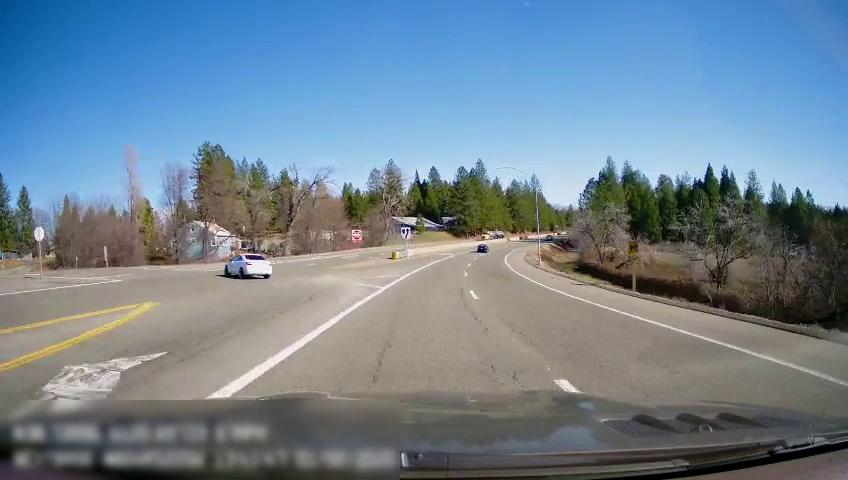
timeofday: Day
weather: Sunny
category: Drivable Space
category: Vehicles | SUV
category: Vehicles | Car
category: Vehicles | Car
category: Lanes | Current Lane
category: Lanes | Alternate Lane
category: Lanes | Current Lane
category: Lanes | Alternate Lane
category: Lanes | Opposite Lane
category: Lanes | Opposite Lane
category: Lanes | Current Lane
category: Lanes | Opposite Lane
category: Lanes | Opposite Lane
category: Lanes | Opposite Lane
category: Traffic | Signs
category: Traffic | Signs